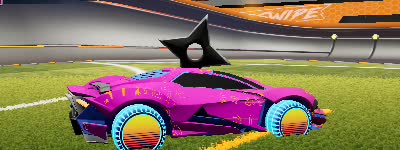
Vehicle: werewolf